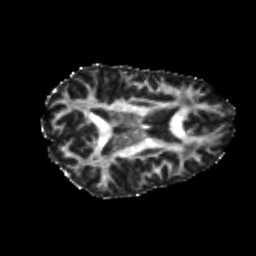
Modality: FA
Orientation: axial
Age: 24
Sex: female
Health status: healthy
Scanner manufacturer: philips
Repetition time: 7.384 s
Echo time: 0.08599 s